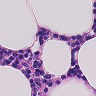
Metastatic tissue present: no